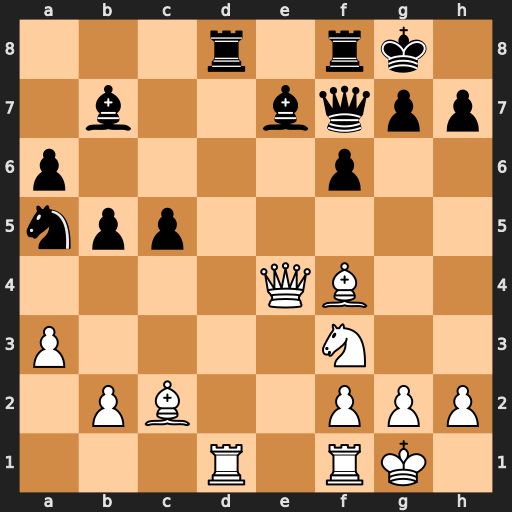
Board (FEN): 3r1rk1/1b2bqpp/p4p2/npp5/4QB2/P4N2/1PB2PPP/3R1RK1
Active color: w
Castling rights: -
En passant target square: -
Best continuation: Qxh7#